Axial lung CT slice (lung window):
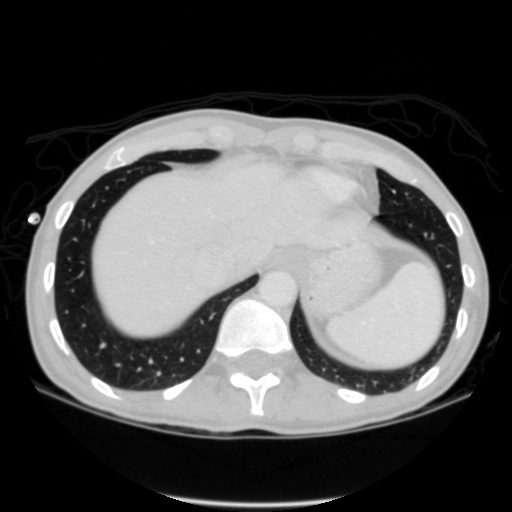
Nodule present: no